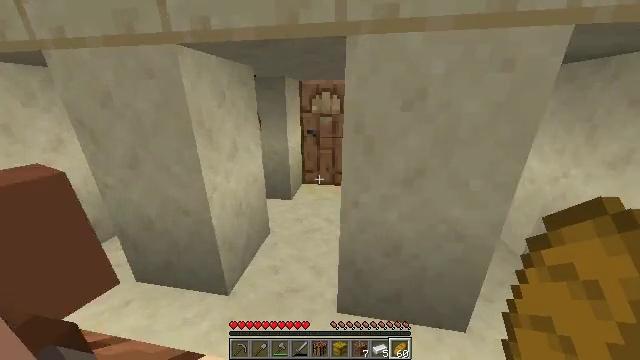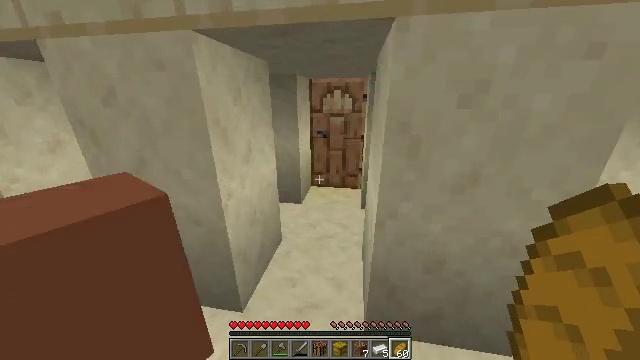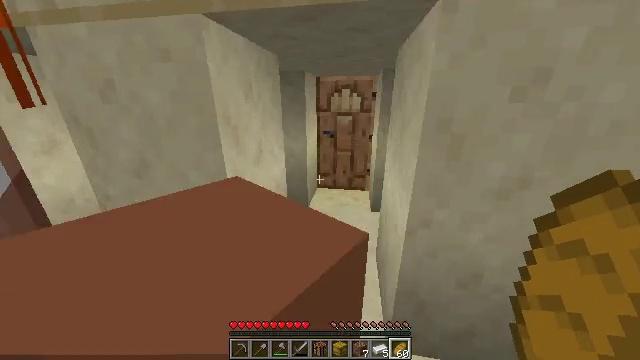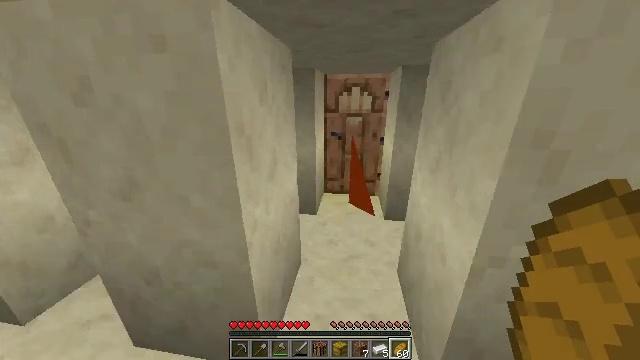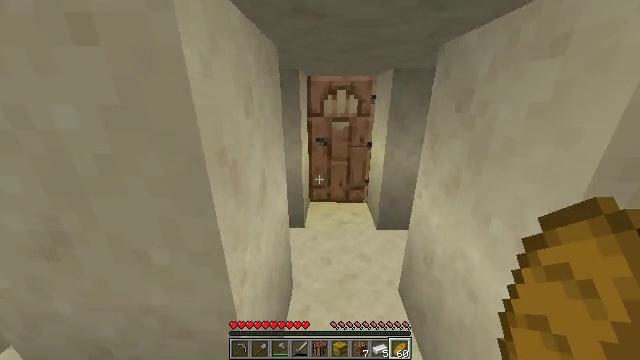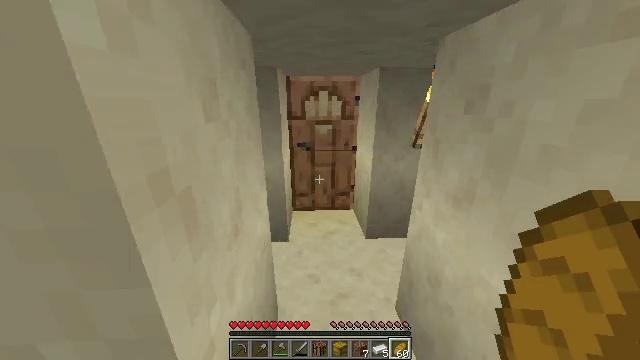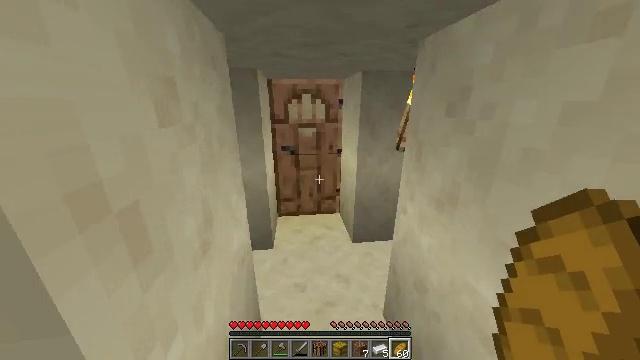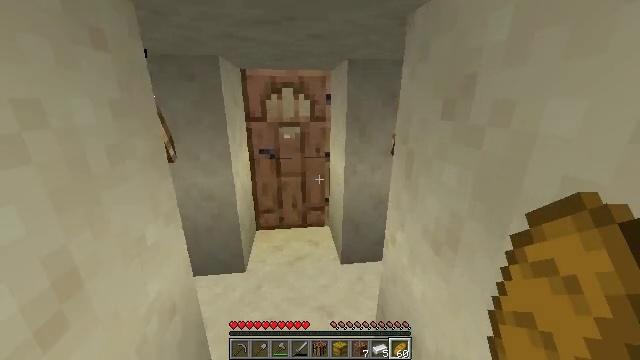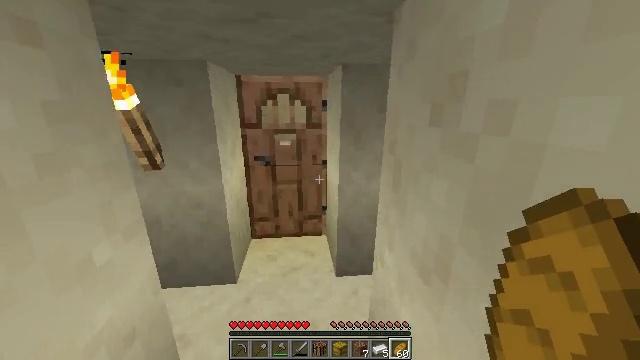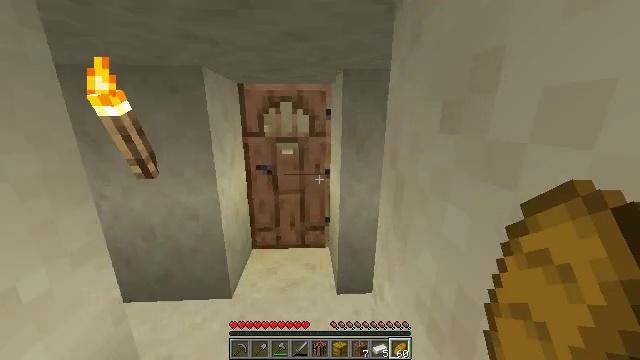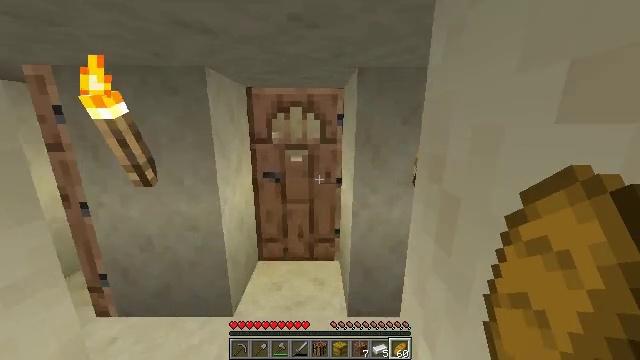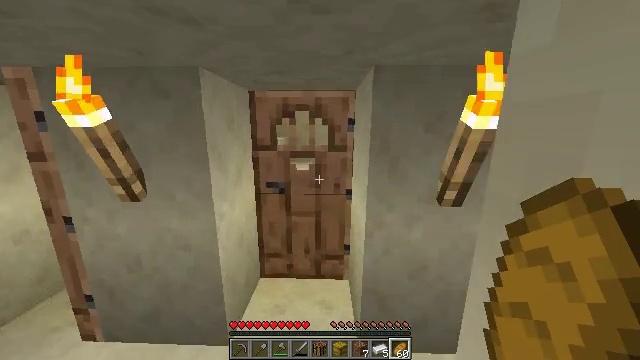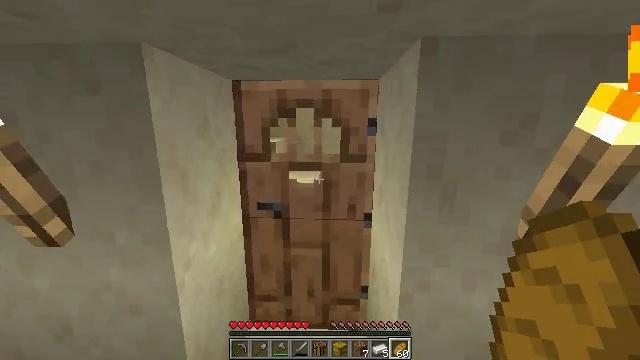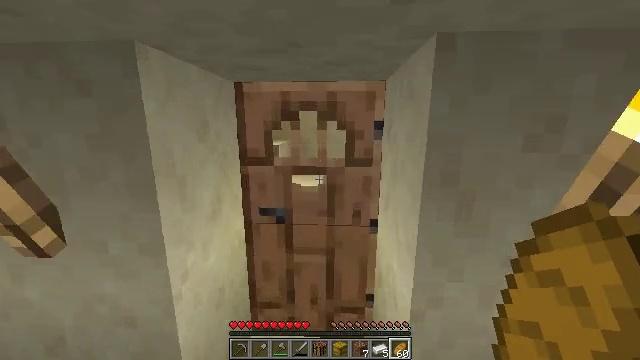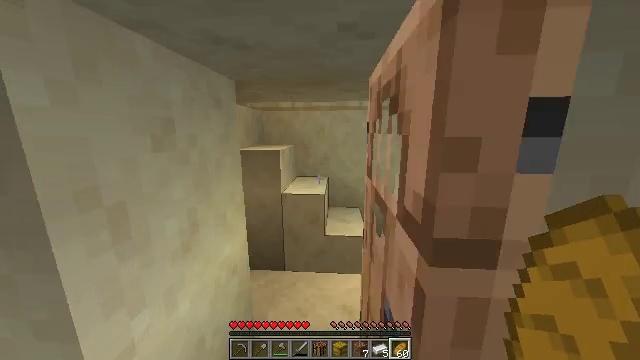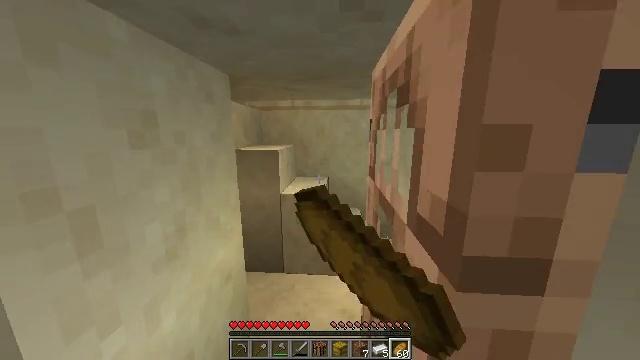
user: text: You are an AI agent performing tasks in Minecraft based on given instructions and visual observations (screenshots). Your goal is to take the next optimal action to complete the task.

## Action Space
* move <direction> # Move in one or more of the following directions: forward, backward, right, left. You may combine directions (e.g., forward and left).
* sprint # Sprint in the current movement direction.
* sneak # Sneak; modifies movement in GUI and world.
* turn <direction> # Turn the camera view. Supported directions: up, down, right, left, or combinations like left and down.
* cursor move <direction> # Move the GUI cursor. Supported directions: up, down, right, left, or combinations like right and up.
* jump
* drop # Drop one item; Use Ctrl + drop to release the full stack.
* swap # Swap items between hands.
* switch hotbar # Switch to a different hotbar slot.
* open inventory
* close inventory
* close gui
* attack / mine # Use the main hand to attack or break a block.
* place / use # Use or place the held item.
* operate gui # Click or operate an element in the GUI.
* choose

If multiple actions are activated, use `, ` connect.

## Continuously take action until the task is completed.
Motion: motion action
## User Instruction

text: Get the lime bed back into inventory.
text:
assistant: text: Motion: move forward and move left, sprint
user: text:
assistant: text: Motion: move forward and move left, sprint
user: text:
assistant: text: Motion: move forward and move left, sprint, turn right
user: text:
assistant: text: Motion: move forward and move left, sprint, turn right
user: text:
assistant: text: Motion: move forward and move right, sprint, turn right
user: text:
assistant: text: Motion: move forward and move right, sprint, turn right
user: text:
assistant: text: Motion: move forward and move right, sprint
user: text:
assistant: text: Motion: move forward and move right, sprint, turn left and up
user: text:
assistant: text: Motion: move forward, sprint, turn left and up
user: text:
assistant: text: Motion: move forward, sprint, turn left and up
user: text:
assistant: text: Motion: move forward, sprint, turn left and up
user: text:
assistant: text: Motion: move forward, sprint, turn left
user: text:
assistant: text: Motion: move forward, sprint
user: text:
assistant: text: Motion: move forward, sprint, use / place
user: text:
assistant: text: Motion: move forward, sprint, use / place
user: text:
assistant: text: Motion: move forward, sprint, use / place
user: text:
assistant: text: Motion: move forward, sprint
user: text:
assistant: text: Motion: move forward, sprint
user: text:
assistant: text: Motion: move forward, sprint, turn down
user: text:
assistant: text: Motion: move forward, sprint, turn down
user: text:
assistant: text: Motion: move forward, sprint, turn down
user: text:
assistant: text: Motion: move forward, sprint, turn right and down
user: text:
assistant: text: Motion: move forward, sprint, turn right and down
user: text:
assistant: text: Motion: move forward and move left, sprint, turn right
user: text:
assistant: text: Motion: move forward and move left, sprint, turn right
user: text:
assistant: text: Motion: move forward and move left, sprint
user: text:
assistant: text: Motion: move forward and move left, sprint
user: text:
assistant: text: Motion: move forward and move left, sprint
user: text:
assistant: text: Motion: move forward and move left, sprint, turn right
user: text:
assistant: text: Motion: move forward and move left, sprint, turn right